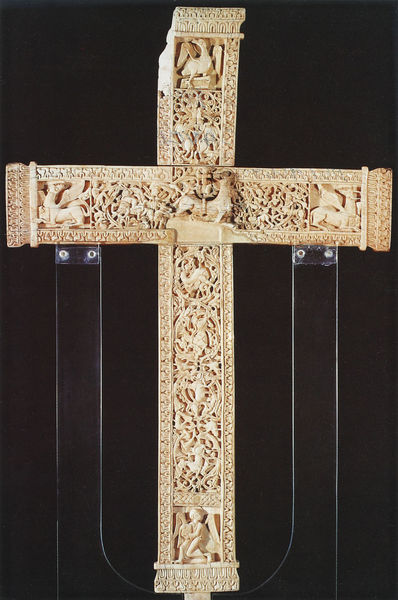
Titel: Kreuz des Königs Ferdinand I. von Kastilien und der Königin Sancha
Standort: Herkunftsort: Léon (EU - E)
Institution: Madrid, Museo Arqueológico Nacional
Schlagwörter: flügel, mann, vogel, weiß, braun, holz, marmor, tier, tiere, ornament, sockel, stein, gold, pferd, engel, putte, putto, bein, ornamente, fein, foto, lamm, kreuz, detailliert, intarsien, schnitzerei, verziert, christlich, greif, löwe, filigran, ornamentik, stier, ornamnet, schnitzereien, details, elfenbein, romanisch, christ, evangelisten, stabschnitzerei